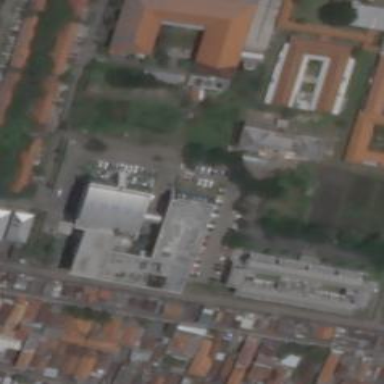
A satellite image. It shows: University building.